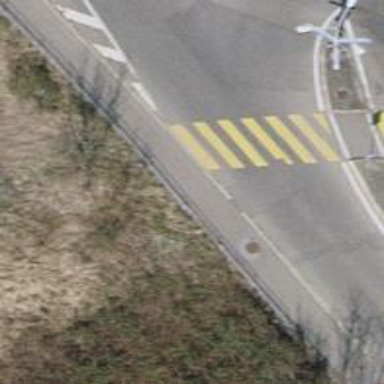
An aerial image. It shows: Kerb barrier.